Question: I've recently seen <URL> interesting presentation about reactive programming in Elm.
This made me wonder whether the language constructs used to implement the Mario game (in the shown presentation, and also in the picture below) can be mapped to similar language constructs either in pure JavaFX or in JavaFX combined with RxJava ?
In other words, would it be possible to express the Mario game implemented in Elm using the same conceptual abstractions (i.e. time dependent values) in either JavaFX alone or in JavaFX+RxJava ?
So if an experienced 1) JavaFX programmer or an experienced 2) JavaFX+RxJava+Functional programmer wants to port the Mario game from Elm to either 1) JavaFX or to 2) JavaFX+RxJava then which programmer could accomplish this task by as was used in Elm ?
The abstractions I have in mind for JavaFX are bindings and for JavaFX+RxJava are bindings+Observables/Subjects/Subscription.

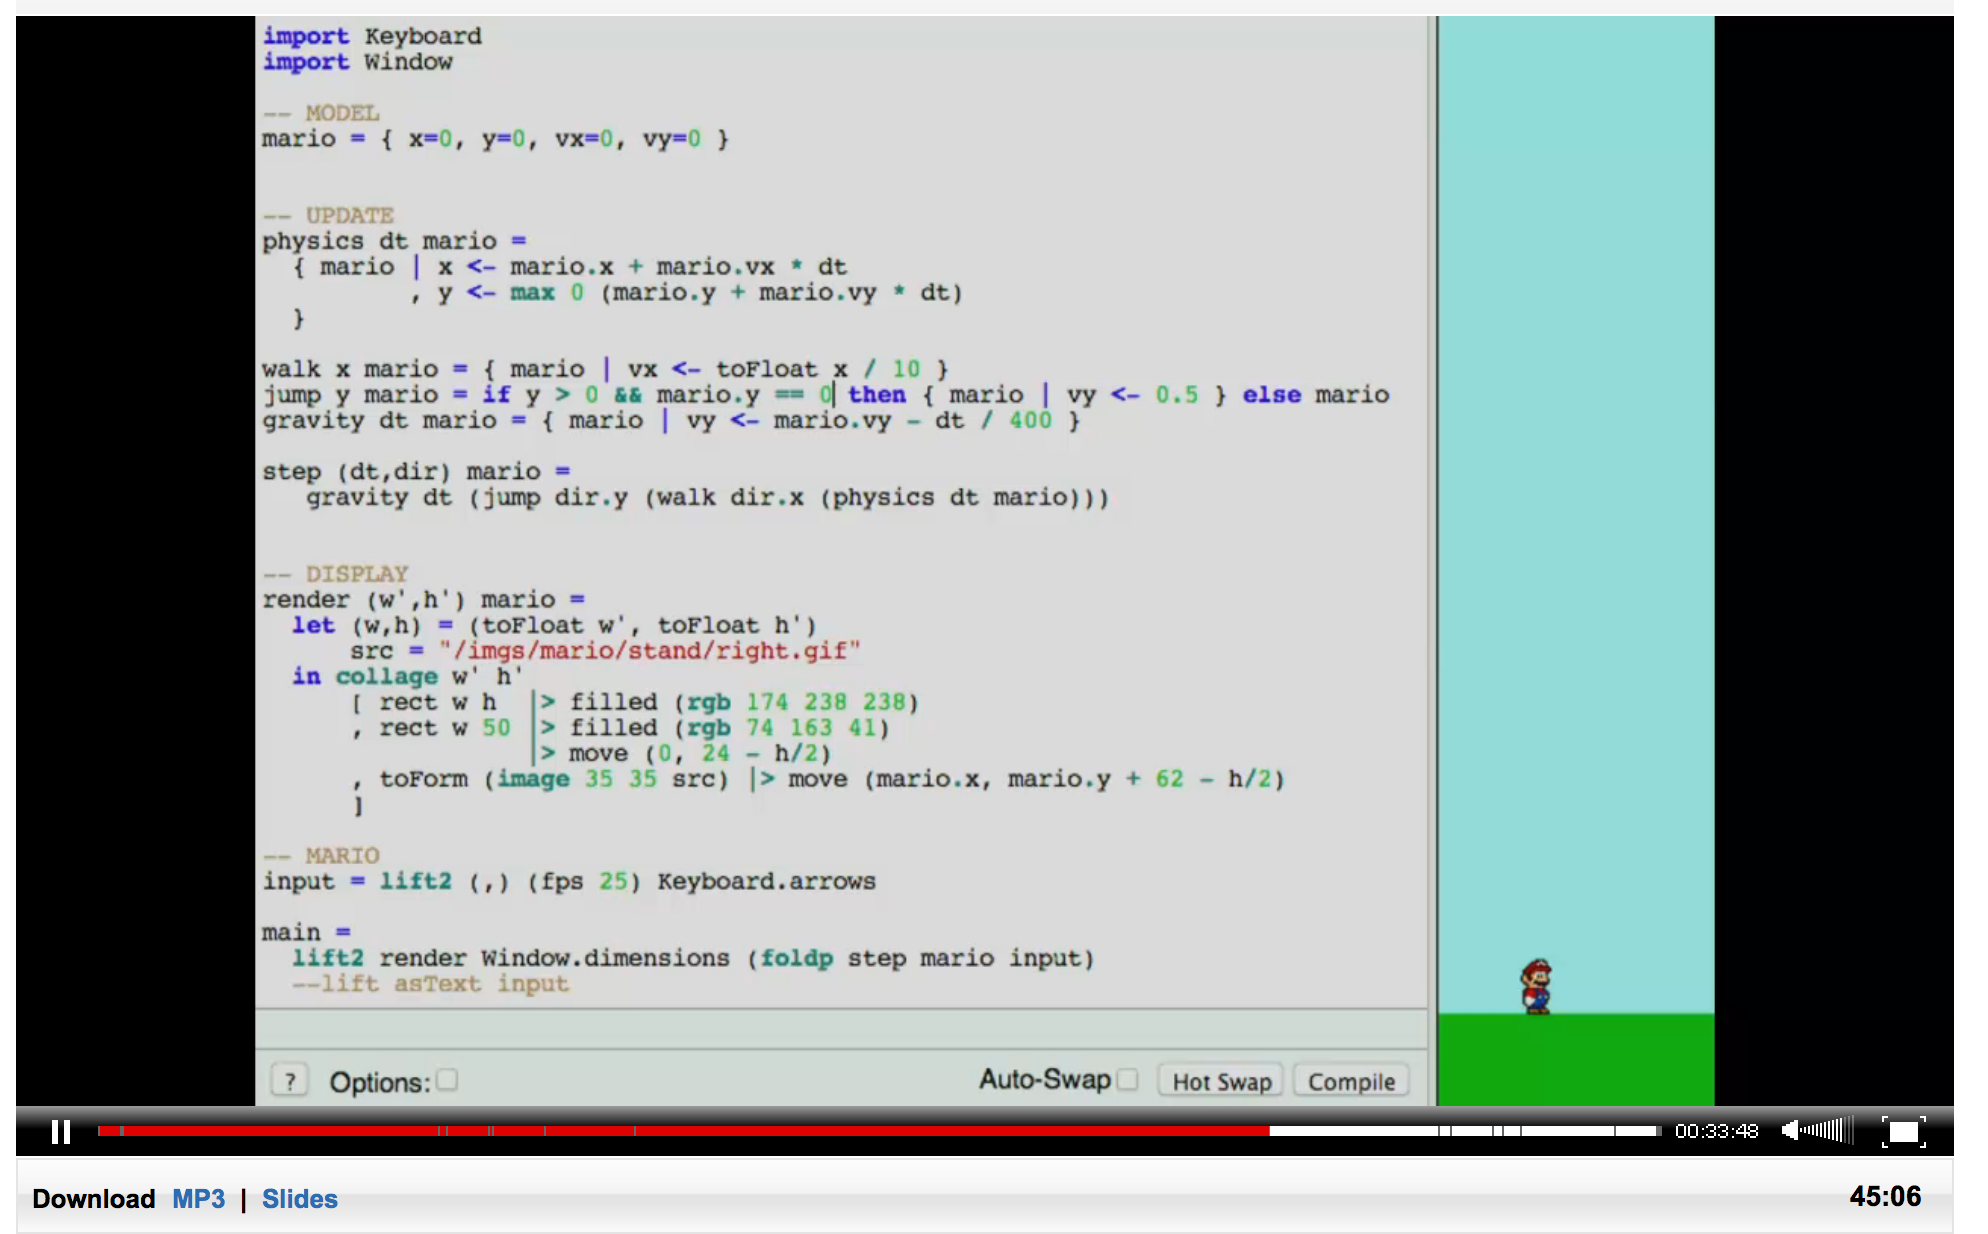
Answer: I had a quick look at Elm and it is quite impressive (and expressive).
In Elm you construct your scene as
'''
Signal Element
'''
which in JavaFX would be roughly equivalent to
'''
ObservableValue<Node>
'''
Naive translation to JavaFX would mean that you swap the whole scene on each update, which is prohibitively costly. In Elm, 'Element' is an immutable abstract representation of a scene node, constructed off the screen (off the DOM). It is cheap enough to recreate the whole scene graph on every update (because of immutability, it is safe to reuse unchanged branches). The root 'Element' is rendered to DOM, but, as I understand it, only the first time the full DOM is constructed. On subsequent updates, Elm runtime runs an algorithm to compare the new root element to the old one and only modifies those parts of the DOM that need updating, which is fast enough. The same technique is used by <URL>. So both Elm and React.js provide high-level functional abstraction, but use mutability under the covers for performance reasons.
With some additional syntactic noise, you can translate most Elm constructs to JavaFX . For example,
'''
lift2 display Window.dimensions gameState
'''
is equivalent to
'''
import static org.fxmisc.EasyBind.*;
combine(Window.dimensions, gameState, display)
'''
The missing piece is the library of immutable abstract widget representations and their efficient rendering into JavaFX scene graph.
What you could do is:
- -
I would love to see either of those done.
---
(*) I think Elm <URL> are very powerful and would require a of boilerplate in Java .
Elm:
'''
type Point = { x:Float, y:Float }
p = { 0.0, 0.0 }
q = { p | x <- 5.0 }
'''
Java:
'''
class Point {
public final float x;
public final float y;
public Point(float x, float y) {
this.x = x;
this.y = y;
}
public Point updateX(float x) {
return new Point(x, y);
}
public Point updateY(float y) {
return new Point(x, y);
}
}
Point p = new Point(0.0, 0.0);
Point q = p.updateX(5.0);
'''
Scala:
'''
case class Point(x: Float, y: Float)
val p = Point(0.0, 0.0)
val q = p.copy(x = 5.0f)
'''